Interaction volume radius: 5 \u00c5
Interaction volume height: 10 \u00c5
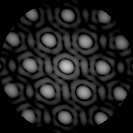
Disorder parameter: 0.06476